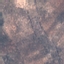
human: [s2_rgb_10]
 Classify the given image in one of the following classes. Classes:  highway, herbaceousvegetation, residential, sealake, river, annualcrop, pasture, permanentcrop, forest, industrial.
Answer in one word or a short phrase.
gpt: PermanentCrop